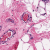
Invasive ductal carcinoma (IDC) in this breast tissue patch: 0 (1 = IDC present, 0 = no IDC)